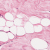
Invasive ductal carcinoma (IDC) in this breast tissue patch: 0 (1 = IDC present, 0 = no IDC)